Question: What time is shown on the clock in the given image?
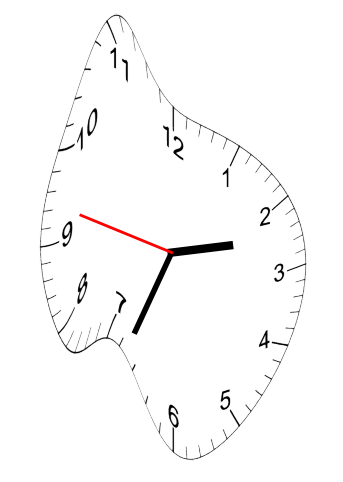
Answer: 02:33:47